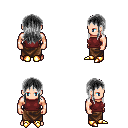
a pixel art fantasy rpg character, male body template, human, light skin, maroon sleeveless shirt, robe skirt, gray unkempt hairstyle, gold boots, four views (front, back, left, right), 2x2 character sprite sheet, small pixel art, hard edges, no anti-aliasing